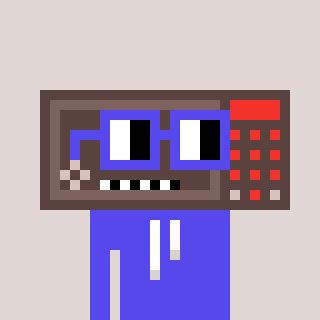
a pixel art character with square blue glasses, a wallsafe-shaped head and a computerblue-colored body on a warm background